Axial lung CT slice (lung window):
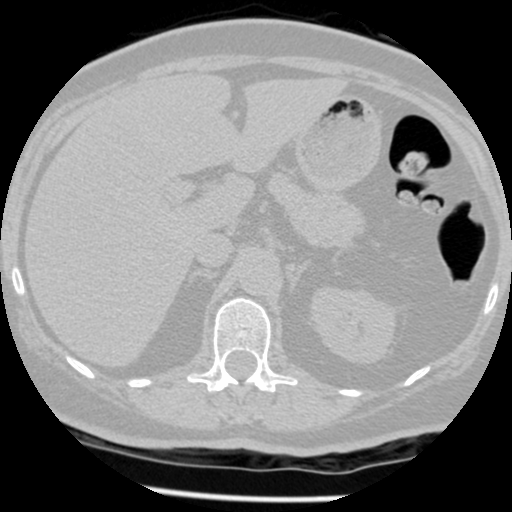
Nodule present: no